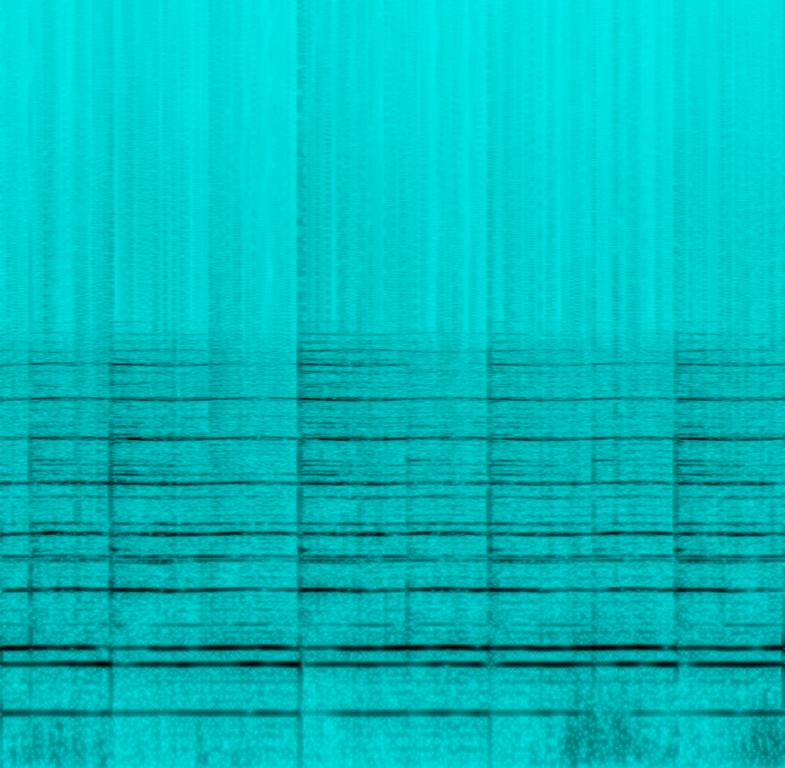
This audio holds a church bell ringing loudly with a lot of sustain. The sound is so loud that the recorded audio clips and overdrives the speaker. The audio file is of very poor recording quality.